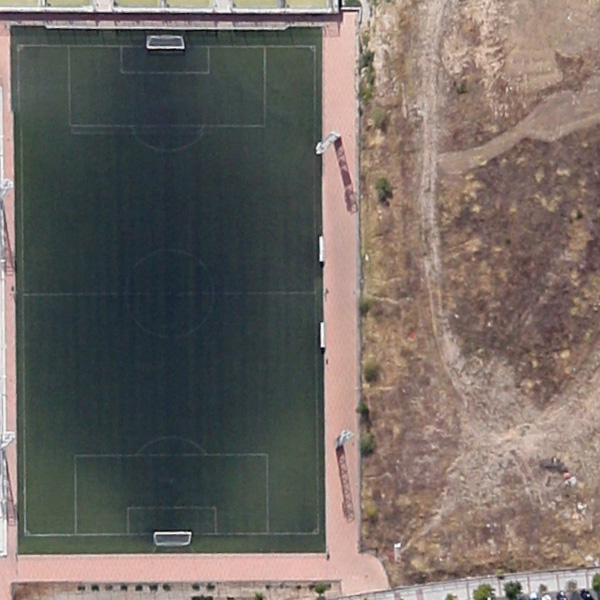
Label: Playground